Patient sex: F
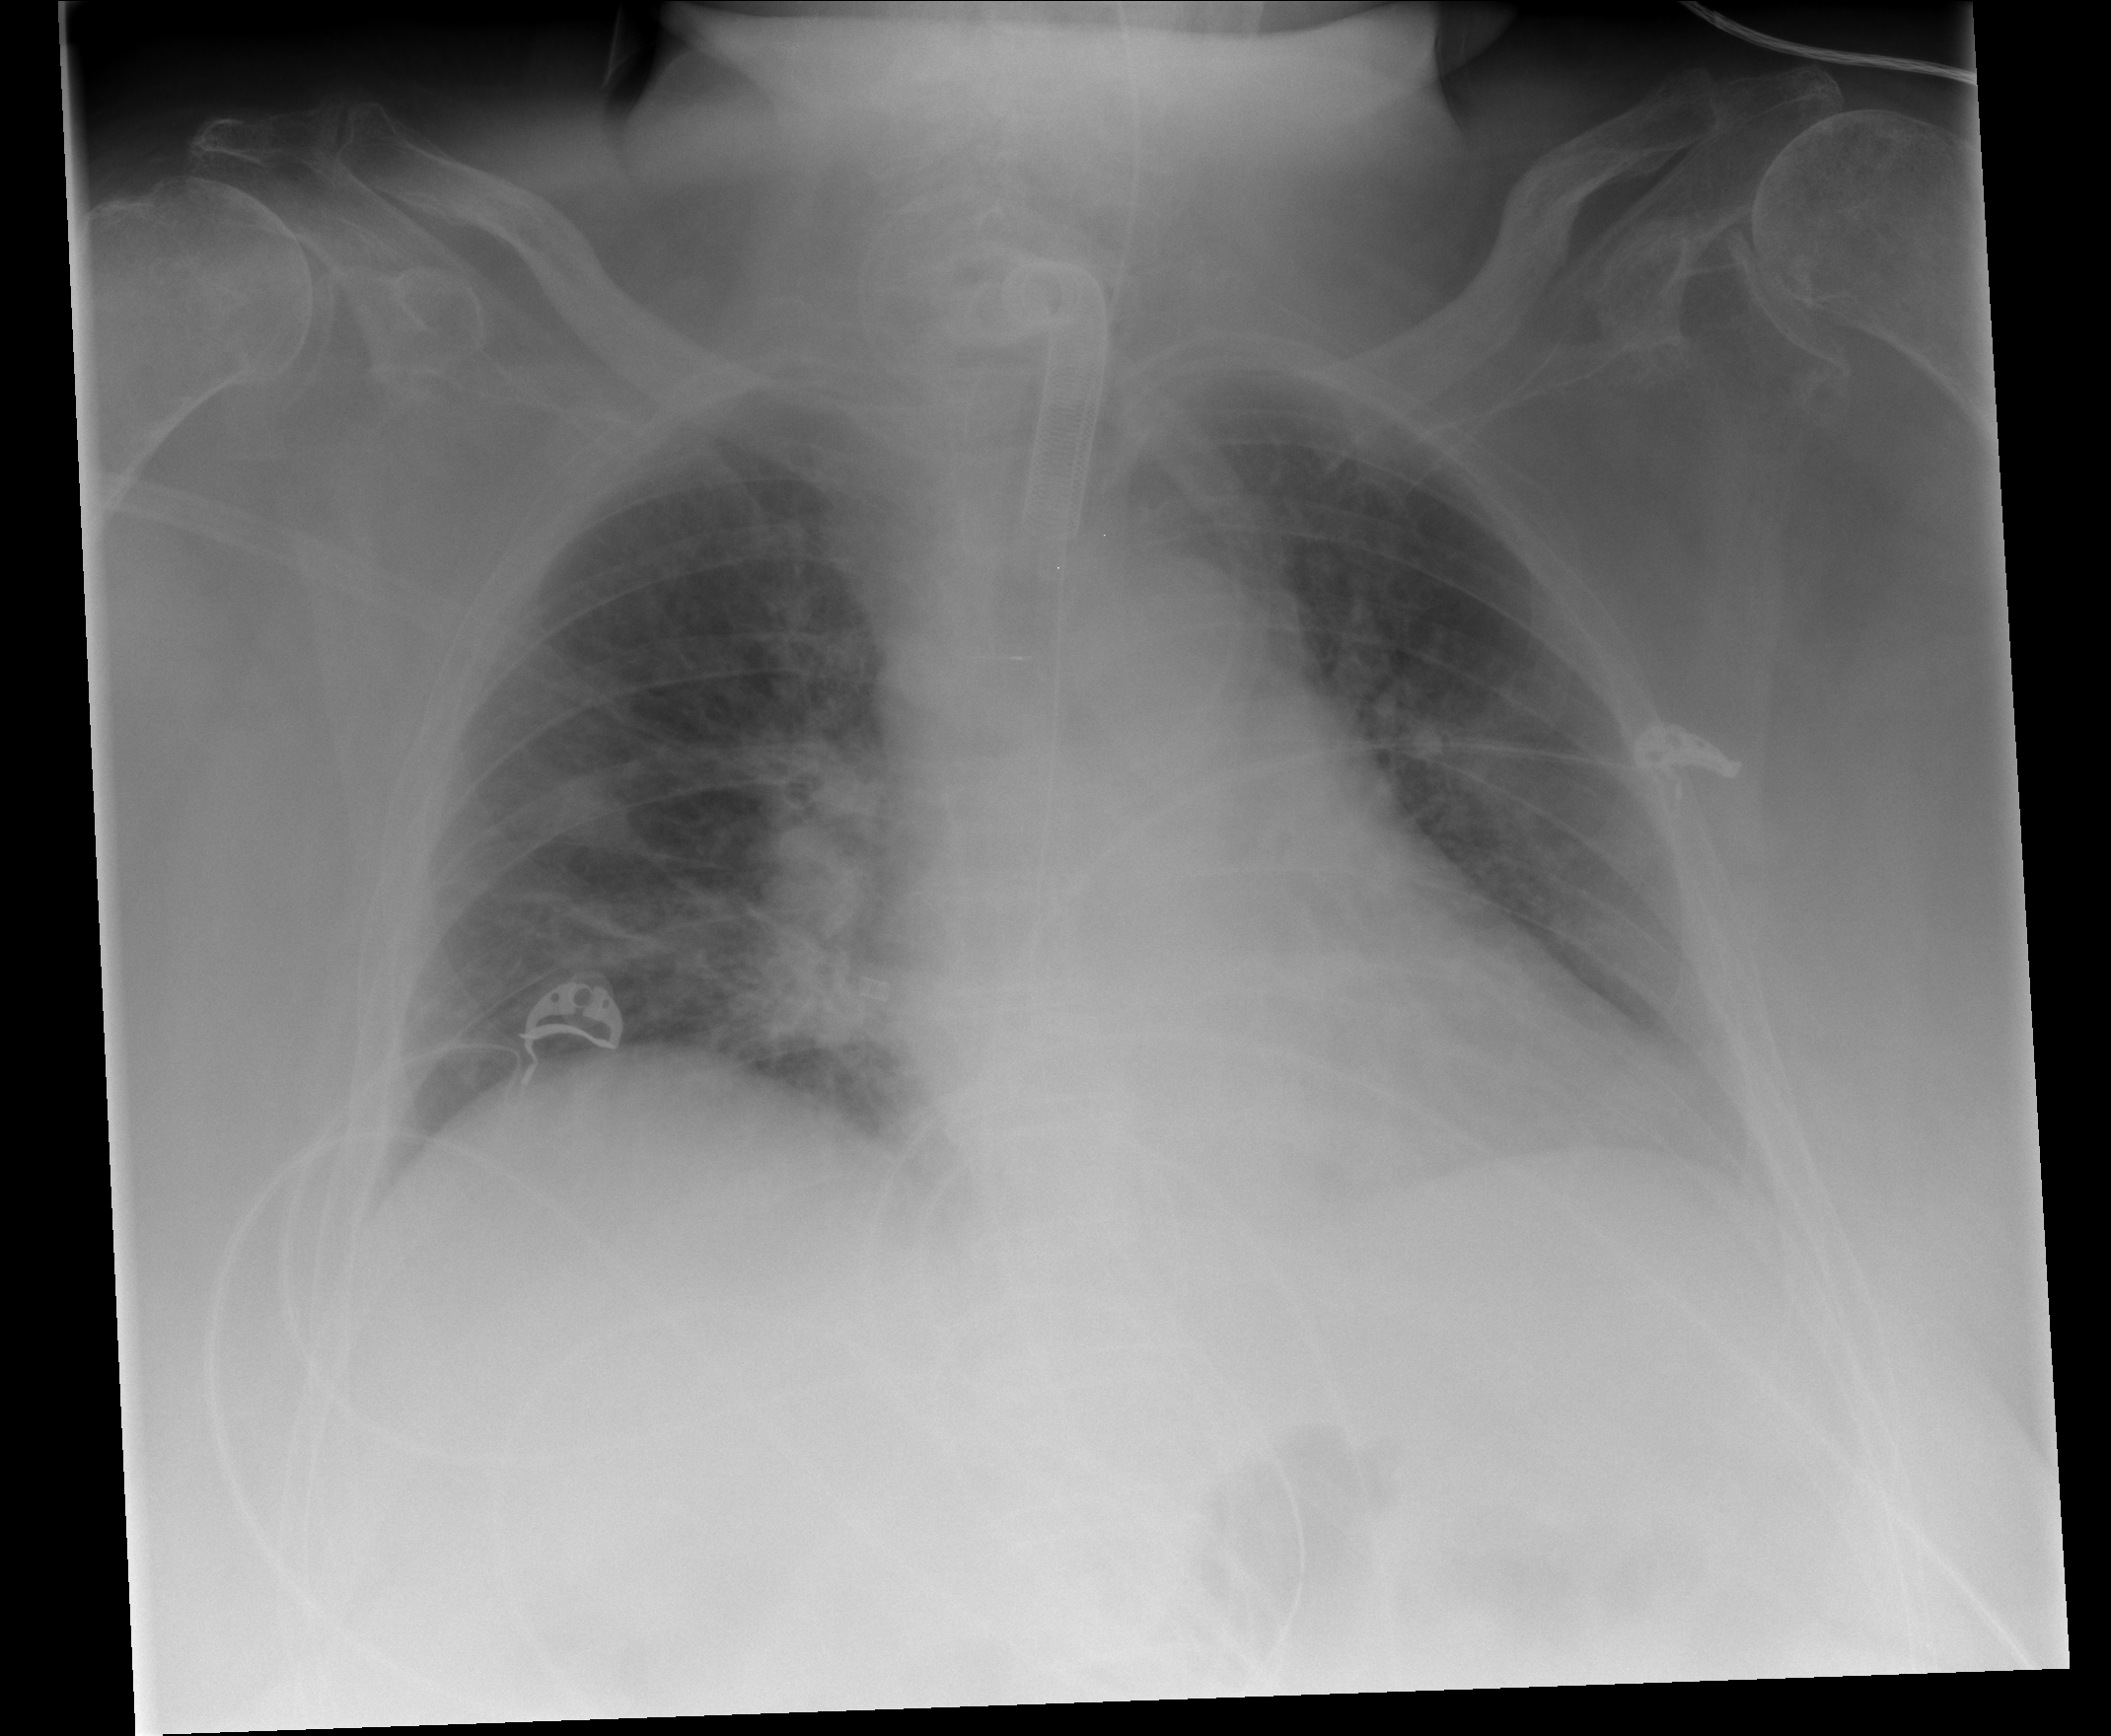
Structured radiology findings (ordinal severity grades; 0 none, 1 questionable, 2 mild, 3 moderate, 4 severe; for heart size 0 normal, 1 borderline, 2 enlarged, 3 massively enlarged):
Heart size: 2
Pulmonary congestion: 0
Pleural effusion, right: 0
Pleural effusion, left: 0
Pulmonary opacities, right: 2
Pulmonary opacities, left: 1
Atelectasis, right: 2
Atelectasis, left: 0